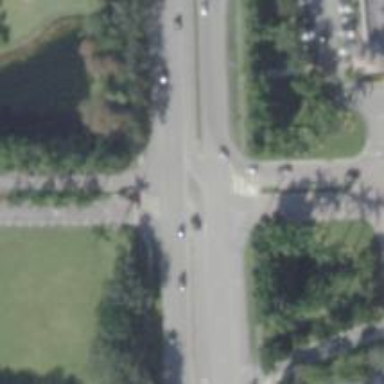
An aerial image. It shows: Secondary link road.